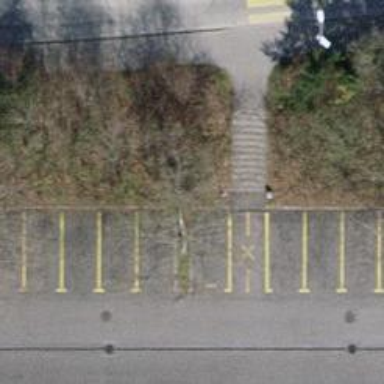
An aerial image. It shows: Sidewalk.